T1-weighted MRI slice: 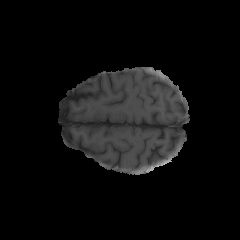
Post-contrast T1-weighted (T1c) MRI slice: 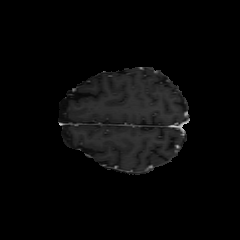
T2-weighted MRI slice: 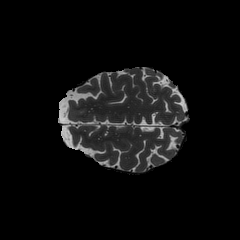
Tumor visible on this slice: no